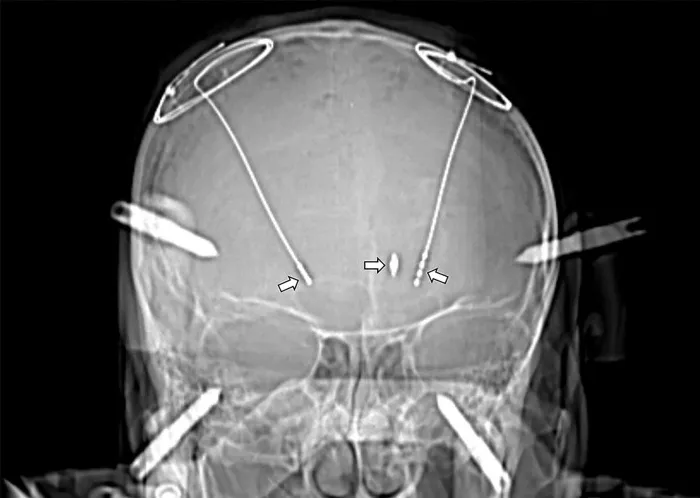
CT image after the DBS implantation (left arrow: STN-DBS implantation in the right cerebral hemisphere; right arrow: GPi-DBS implantation in the left cerebral hemisphere; mid arrow: The bullet was located on the left STN electrode trajectories).
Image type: radiology (ct)